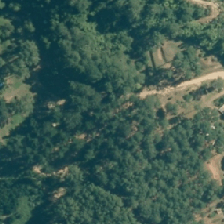
Land cover: harvested_forest